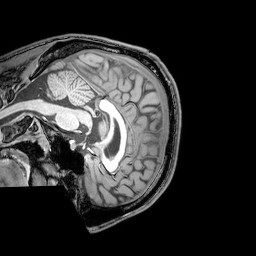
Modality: T1w
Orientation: sagittal
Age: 22
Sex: male
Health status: healthy
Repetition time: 0.081 s
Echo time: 0.037 s